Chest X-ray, PA view. Patient: 49 years old, sex M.
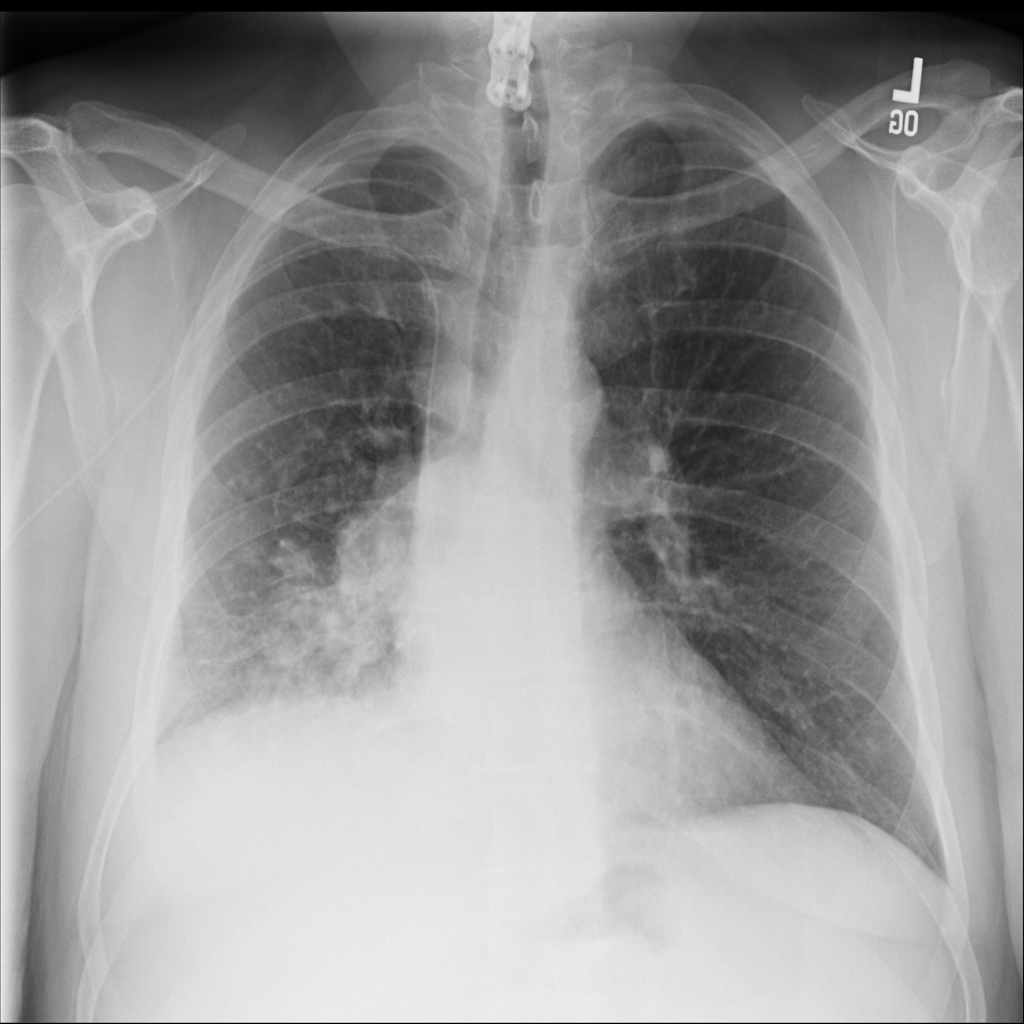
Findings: Atelectasis, Effusion, Infiltration, Mass, Nodule, Pleural_Thickening